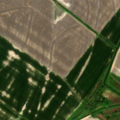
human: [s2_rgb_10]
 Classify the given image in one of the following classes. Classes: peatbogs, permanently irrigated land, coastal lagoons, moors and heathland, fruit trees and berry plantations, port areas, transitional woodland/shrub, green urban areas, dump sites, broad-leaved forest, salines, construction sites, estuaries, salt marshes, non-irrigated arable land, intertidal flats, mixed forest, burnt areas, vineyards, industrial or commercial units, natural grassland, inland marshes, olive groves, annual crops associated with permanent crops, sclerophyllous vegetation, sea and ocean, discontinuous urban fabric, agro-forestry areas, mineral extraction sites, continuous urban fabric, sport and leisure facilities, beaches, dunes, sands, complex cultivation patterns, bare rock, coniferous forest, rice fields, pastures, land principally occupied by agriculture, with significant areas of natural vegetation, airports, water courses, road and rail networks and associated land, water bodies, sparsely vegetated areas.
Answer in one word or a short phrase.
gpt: non-irrigated arable land